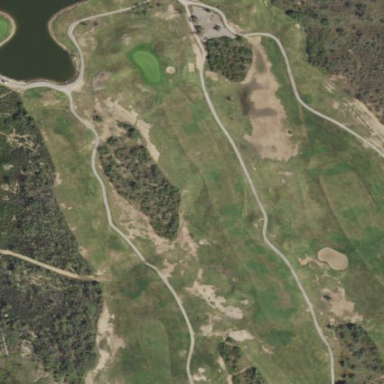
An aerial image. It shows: Well-maintained grassy area designated as golf fairway.